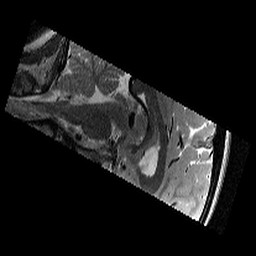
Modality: T2w
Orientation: sagittal
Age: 11
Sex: female
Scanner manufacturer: siemens
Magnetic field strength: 3 T
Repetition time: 9.23 s
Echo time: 0.067 s